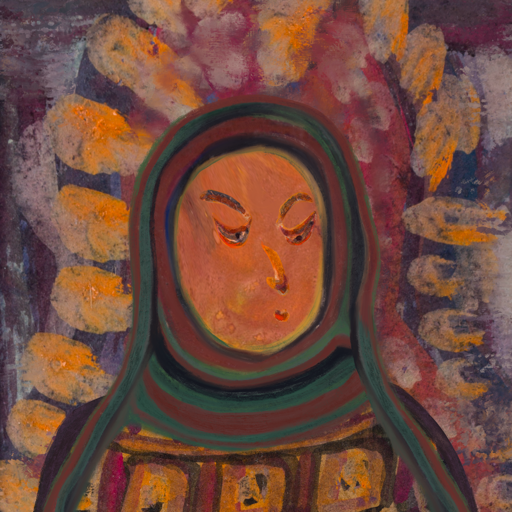
Background: Doll, Head And Neck Side: Mother_And_Son_Son, Face Side: Hypocrite, Bust: Doll, Hair Side: Blank, Head Accessory: After_Raid_Scarf, Second Necklace: Blank, Necklace: Blank, Baby: Blank